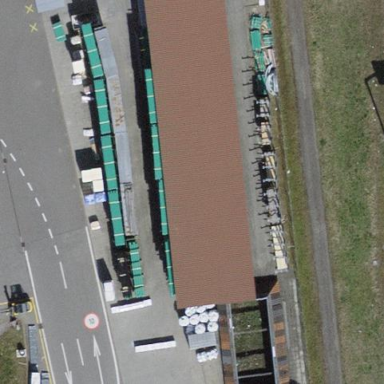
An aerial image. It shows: View of roof of building.